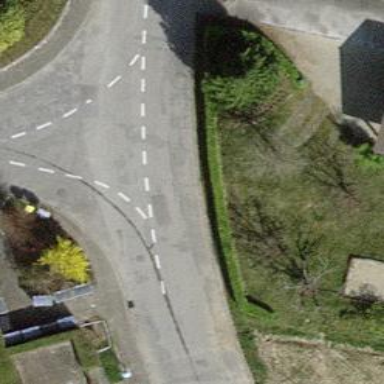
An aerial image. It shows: Living street.